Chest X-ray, PA view. Patient: 40 years old, sex M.
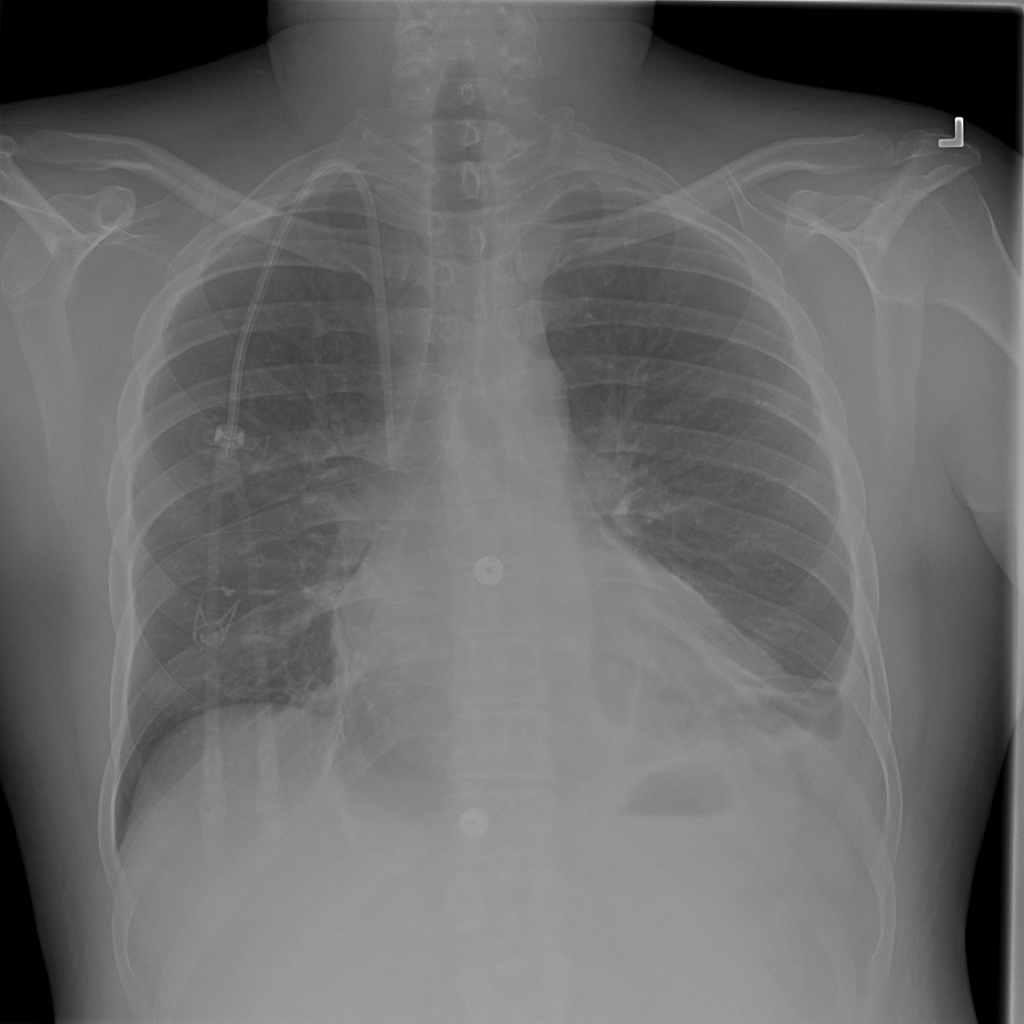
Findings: Atelectasis